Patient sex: M
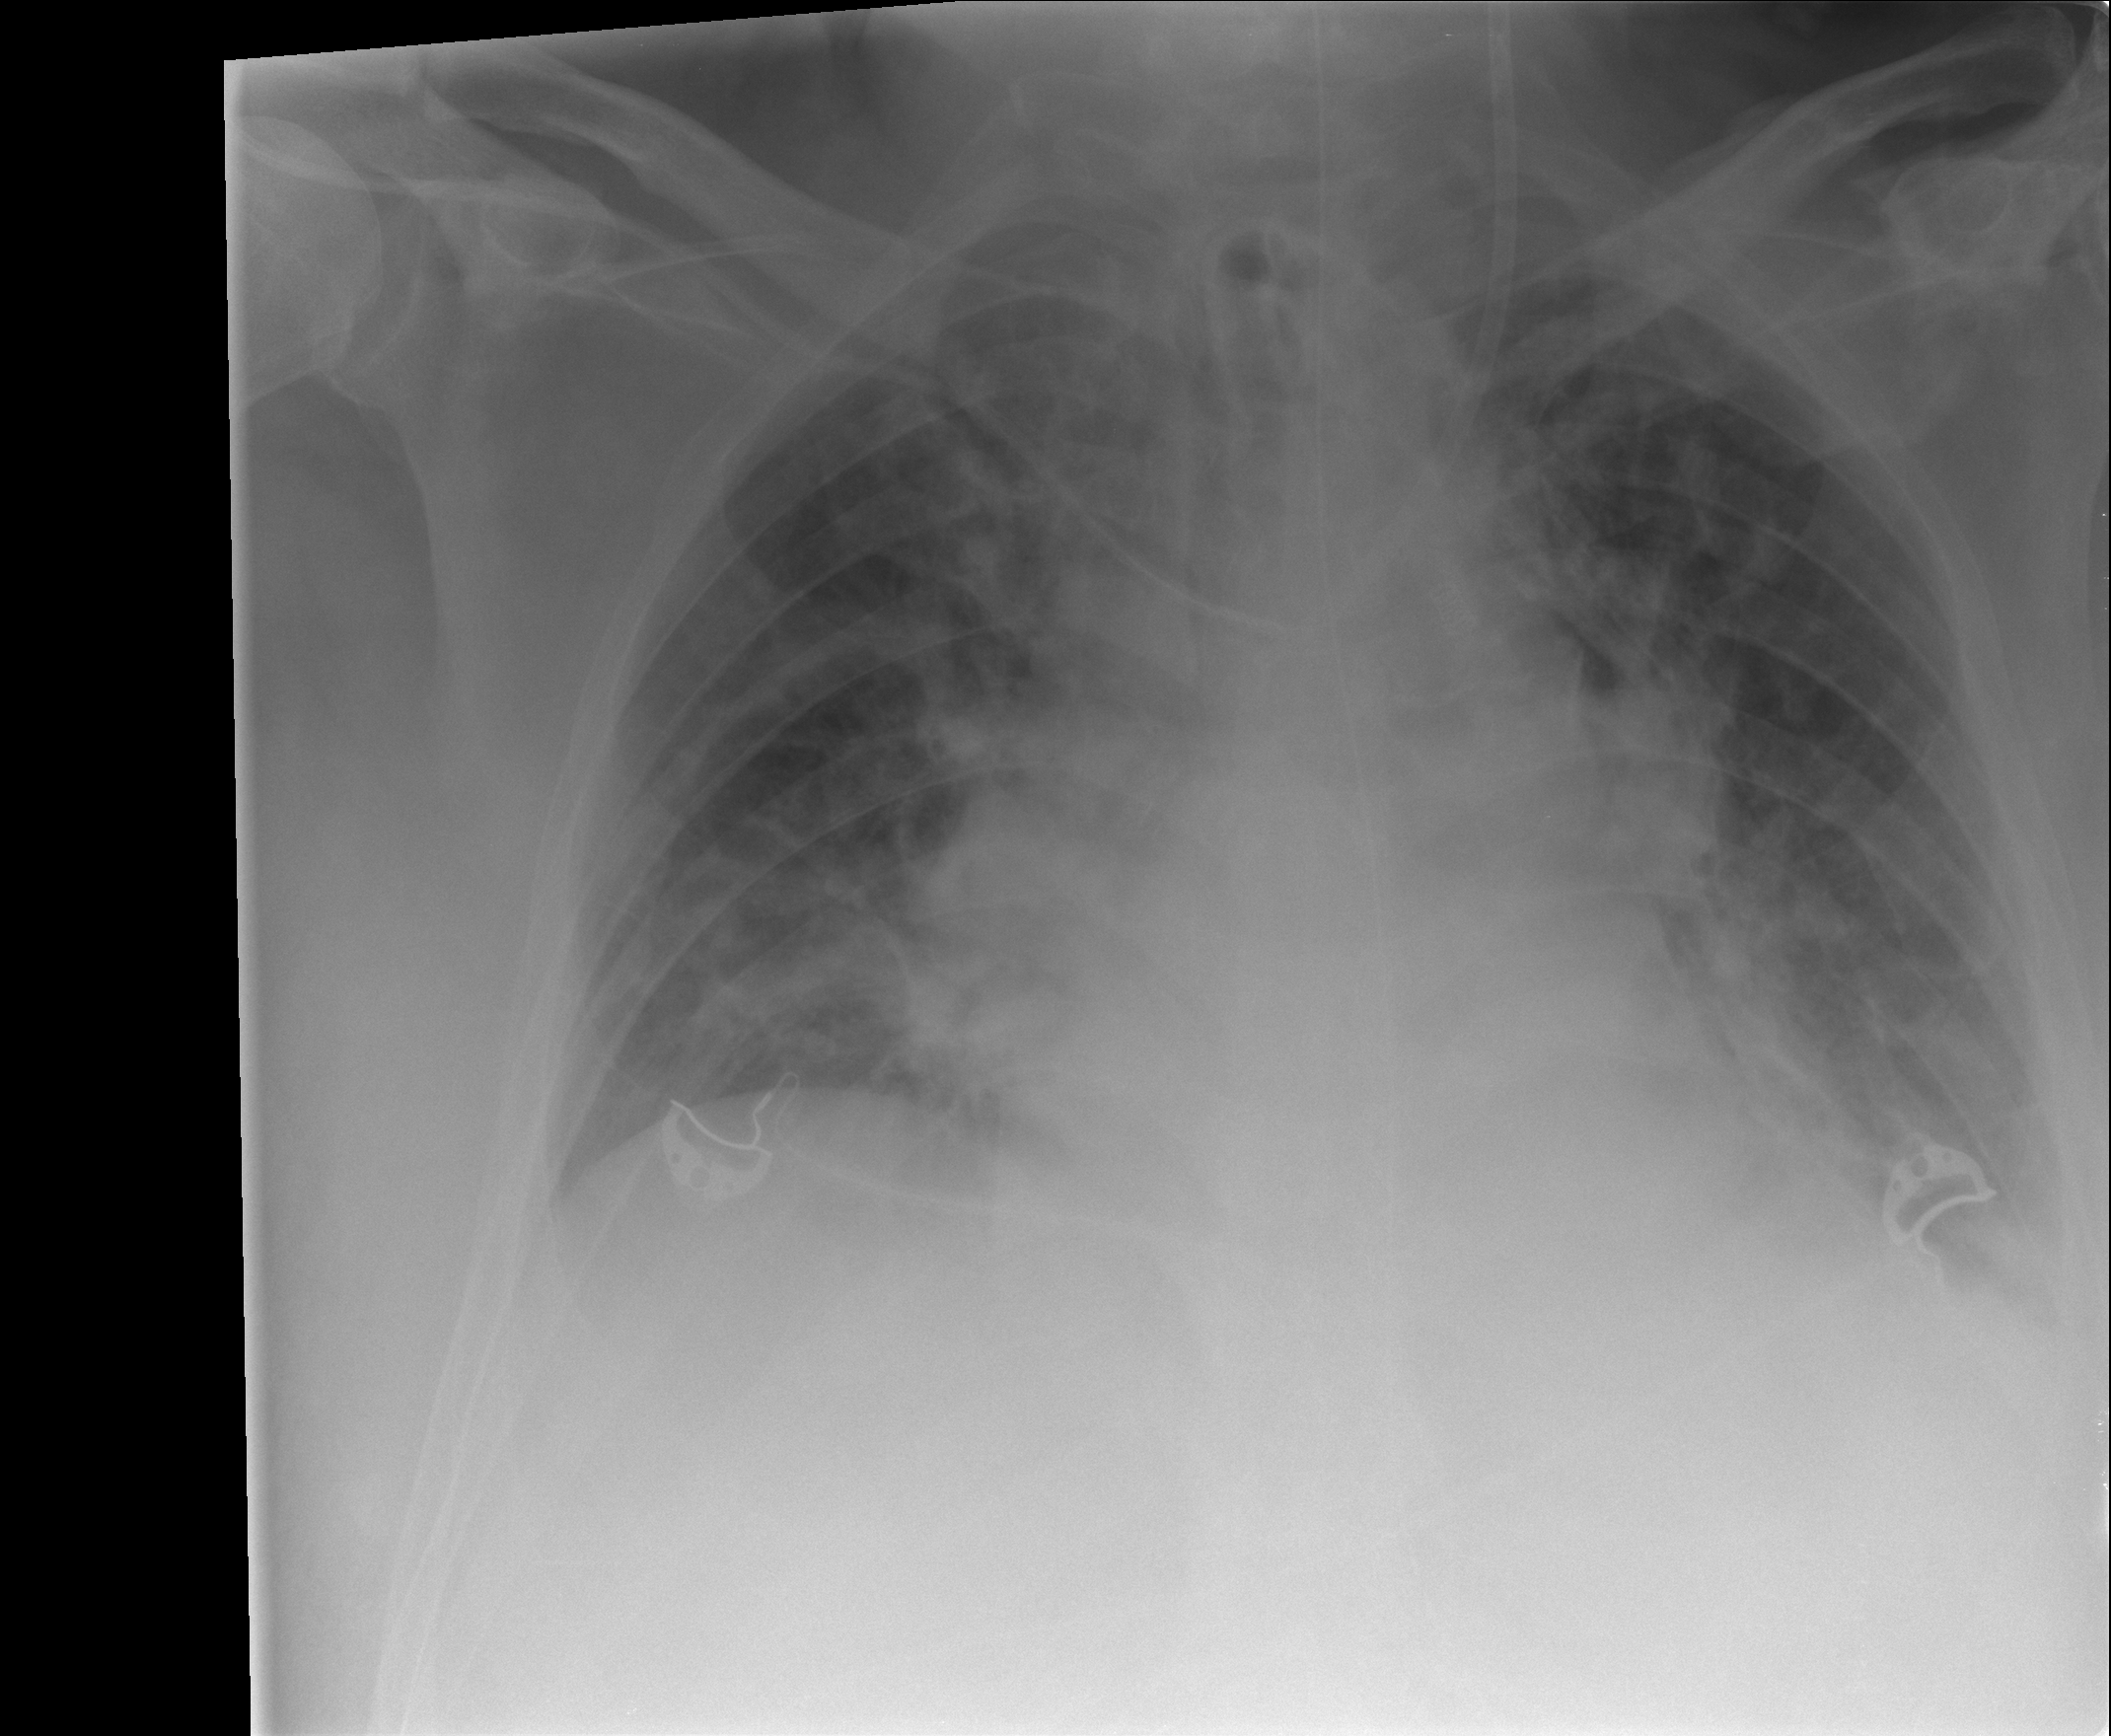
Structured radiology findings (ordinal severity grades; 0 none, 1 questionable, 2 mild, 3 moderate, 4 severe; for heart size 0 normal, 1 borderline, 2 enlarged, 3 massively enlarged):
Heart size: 2
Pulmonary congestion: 3
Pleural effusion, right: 0
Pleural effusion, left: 2
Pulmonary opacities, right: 3
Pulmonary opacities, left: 3
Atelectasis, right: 2
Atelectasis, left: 2